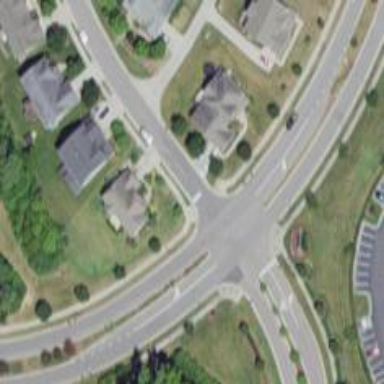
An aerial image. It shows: Unmarked crossing on the road.